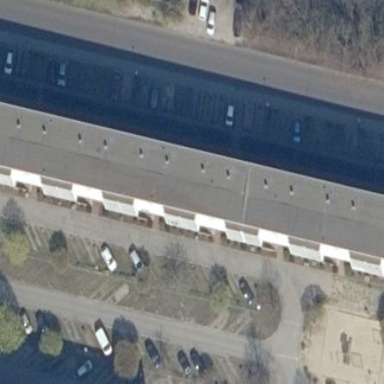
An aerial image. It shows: Residential apartments building.